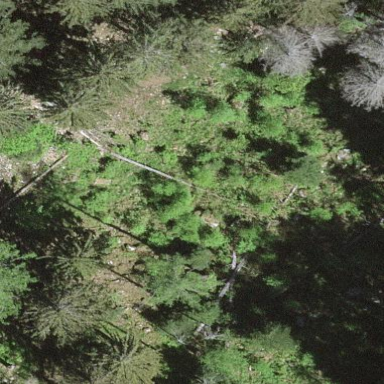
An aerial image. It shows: Patch of scrub vegetation.